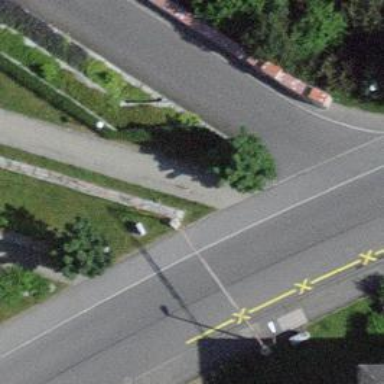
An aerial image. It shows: Sidewalk along the footway.